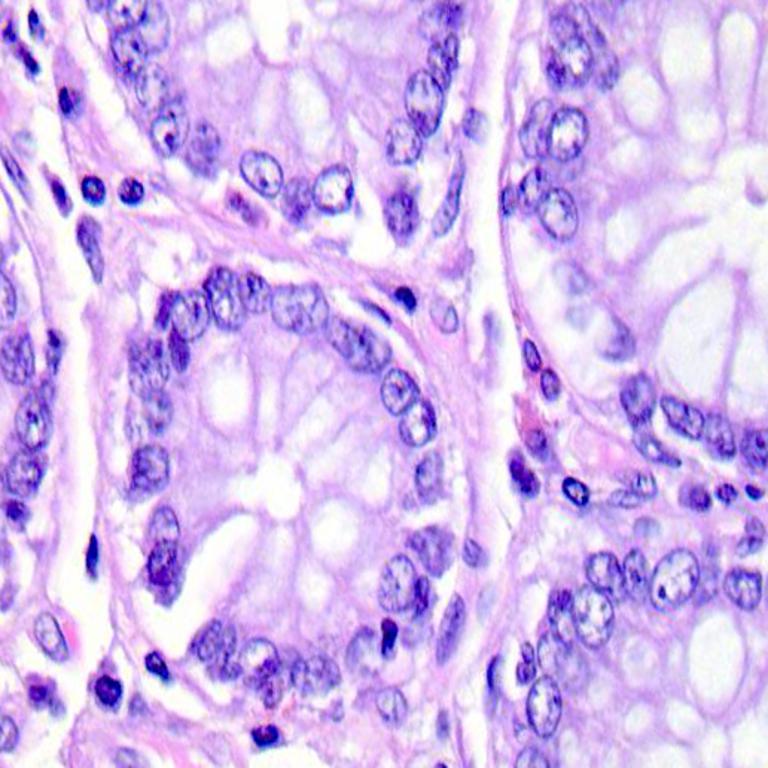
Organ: colon
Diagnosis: benign